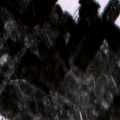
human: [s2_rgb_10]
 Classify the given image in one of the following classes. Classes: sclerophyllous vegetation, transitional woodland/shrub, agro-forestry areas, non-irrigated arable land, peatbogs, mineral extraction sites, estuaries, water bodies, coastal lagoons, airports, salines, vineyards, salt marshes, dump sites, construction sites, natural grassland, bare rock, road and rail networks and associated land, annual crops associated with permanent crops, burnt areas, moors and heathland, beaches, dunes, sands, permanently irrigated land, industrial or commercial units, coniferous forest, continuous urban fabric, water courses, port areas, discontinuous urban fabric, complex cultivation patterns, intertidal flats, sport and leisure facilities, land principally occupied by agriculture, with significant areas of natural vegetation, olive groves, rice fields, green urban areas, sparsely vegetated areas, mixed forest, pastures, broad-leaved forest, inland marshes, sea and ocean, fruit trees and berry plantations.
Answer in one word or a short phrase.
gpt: non-irrigated arable land, coniferous forest, mixed forest